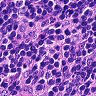
Metastatic tissue present: no